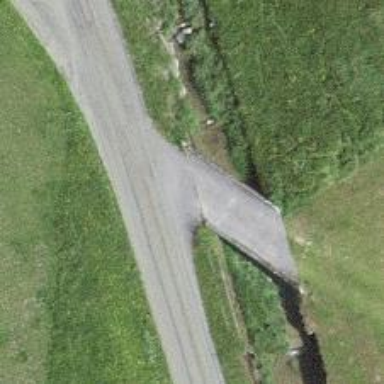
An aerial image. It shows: Well-maintained track road of grade 1.